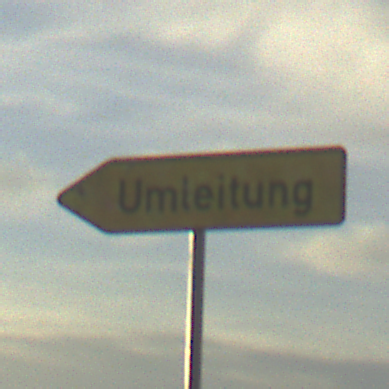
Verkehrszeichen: UmleitungswegweiserLinksweisend
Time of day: SunriseSunset
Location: Outdoor (Nature)
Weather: PartlyCloudy
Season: Summer
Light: Natural